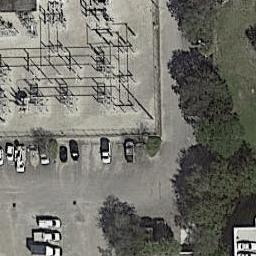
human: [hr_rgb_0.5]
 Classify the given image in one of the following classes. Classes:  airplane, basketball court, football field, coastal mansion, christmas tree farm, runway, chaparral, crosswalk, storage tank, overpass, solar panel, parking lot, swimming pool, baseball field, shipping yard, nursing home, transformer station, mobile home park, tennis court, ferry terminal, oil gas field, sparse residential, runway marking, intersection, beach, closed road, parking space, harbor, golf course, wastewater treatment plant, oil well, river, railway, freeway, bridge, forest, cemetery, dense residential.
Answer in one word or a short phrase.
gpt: transformer station